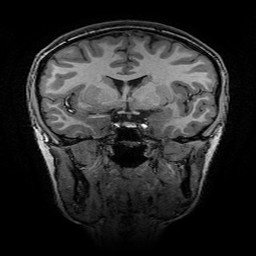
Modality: T1w
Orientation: sagittal
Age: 19
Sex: female
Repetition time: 0.0077 s
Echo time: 0.0034 s